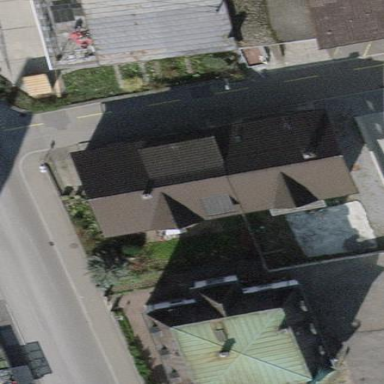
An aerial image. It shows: Terrace building.